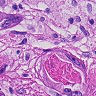
Metastatic tissue present: yes